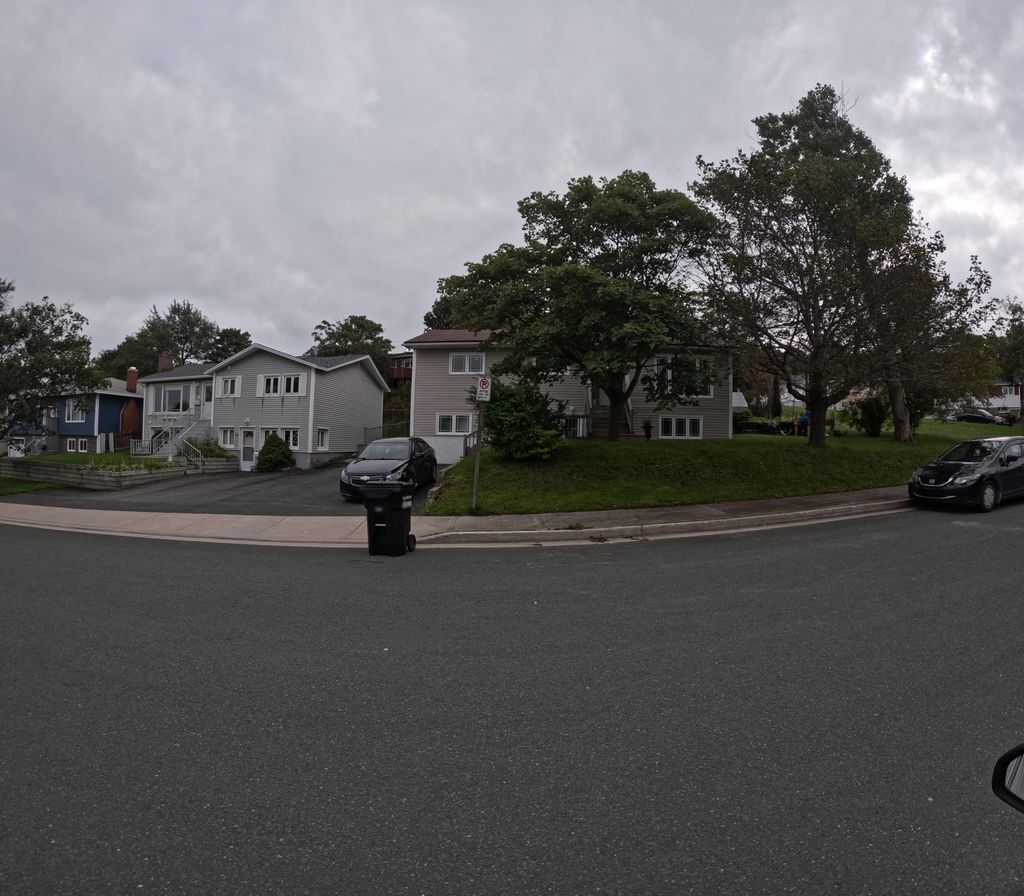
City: st_johns